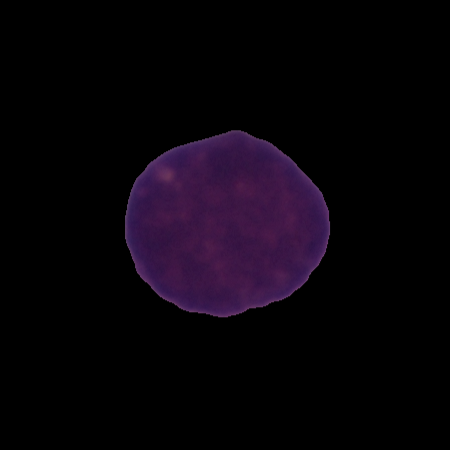
Label: cancer